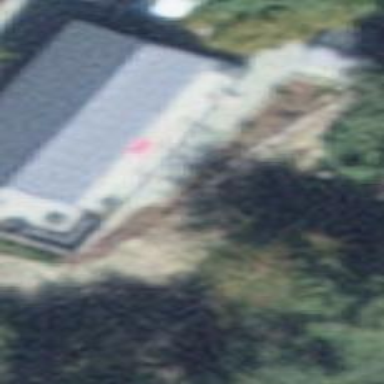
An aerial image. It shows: Bungalow.